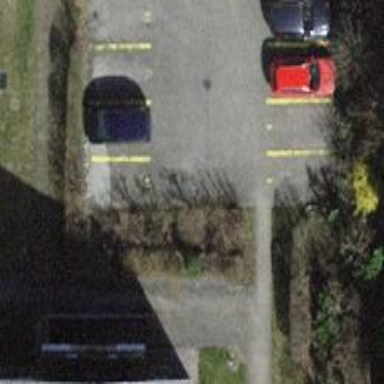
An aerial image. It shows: Parking aisle designated as service road.